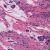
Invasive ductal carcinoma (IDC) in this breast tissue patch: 0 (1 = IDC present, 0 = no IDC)